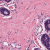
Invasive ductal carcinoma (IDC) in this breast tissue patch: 0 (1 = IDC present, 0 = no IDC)